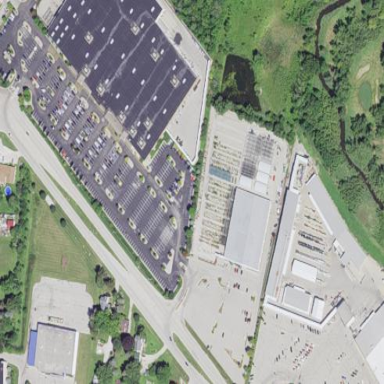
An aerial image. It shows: Retail area.